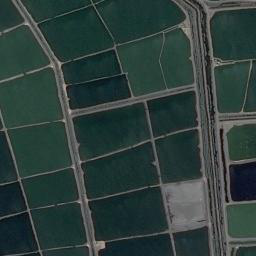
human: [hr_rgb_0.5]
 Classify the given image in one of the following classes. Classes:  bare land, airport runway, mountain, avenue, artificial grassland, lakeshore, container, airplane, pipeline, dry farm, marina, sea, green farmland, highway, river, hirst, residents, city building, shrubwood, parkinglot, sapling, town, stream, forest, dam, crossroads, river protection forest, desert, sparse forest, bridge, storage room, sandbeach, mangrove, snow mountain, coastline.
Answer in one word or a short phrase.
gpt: green farmland